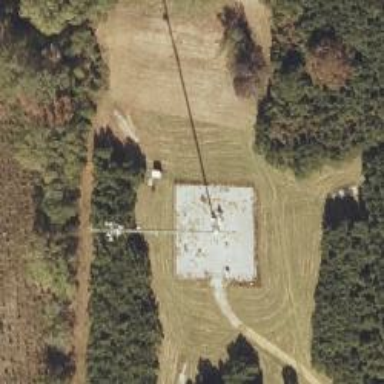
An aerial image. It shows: Man-made mast used for communication purposes.